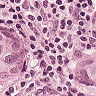
Metastatic tissue present: yes